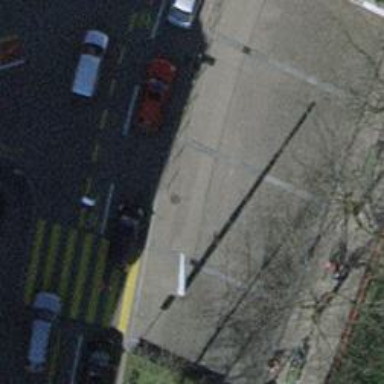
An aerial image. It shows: Kerb barrier.